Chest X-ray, PA view. Patient: 26 years old, sex F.
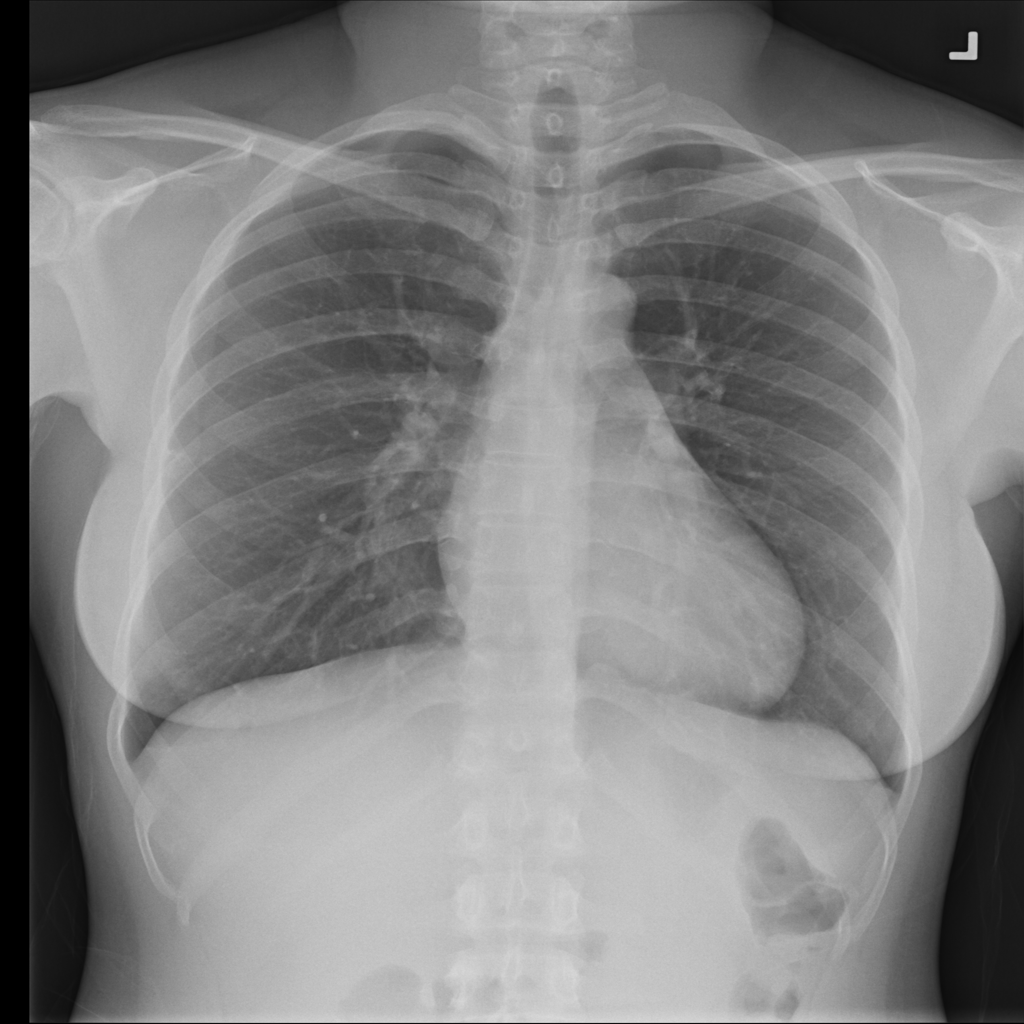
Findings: No Finding